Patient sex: M
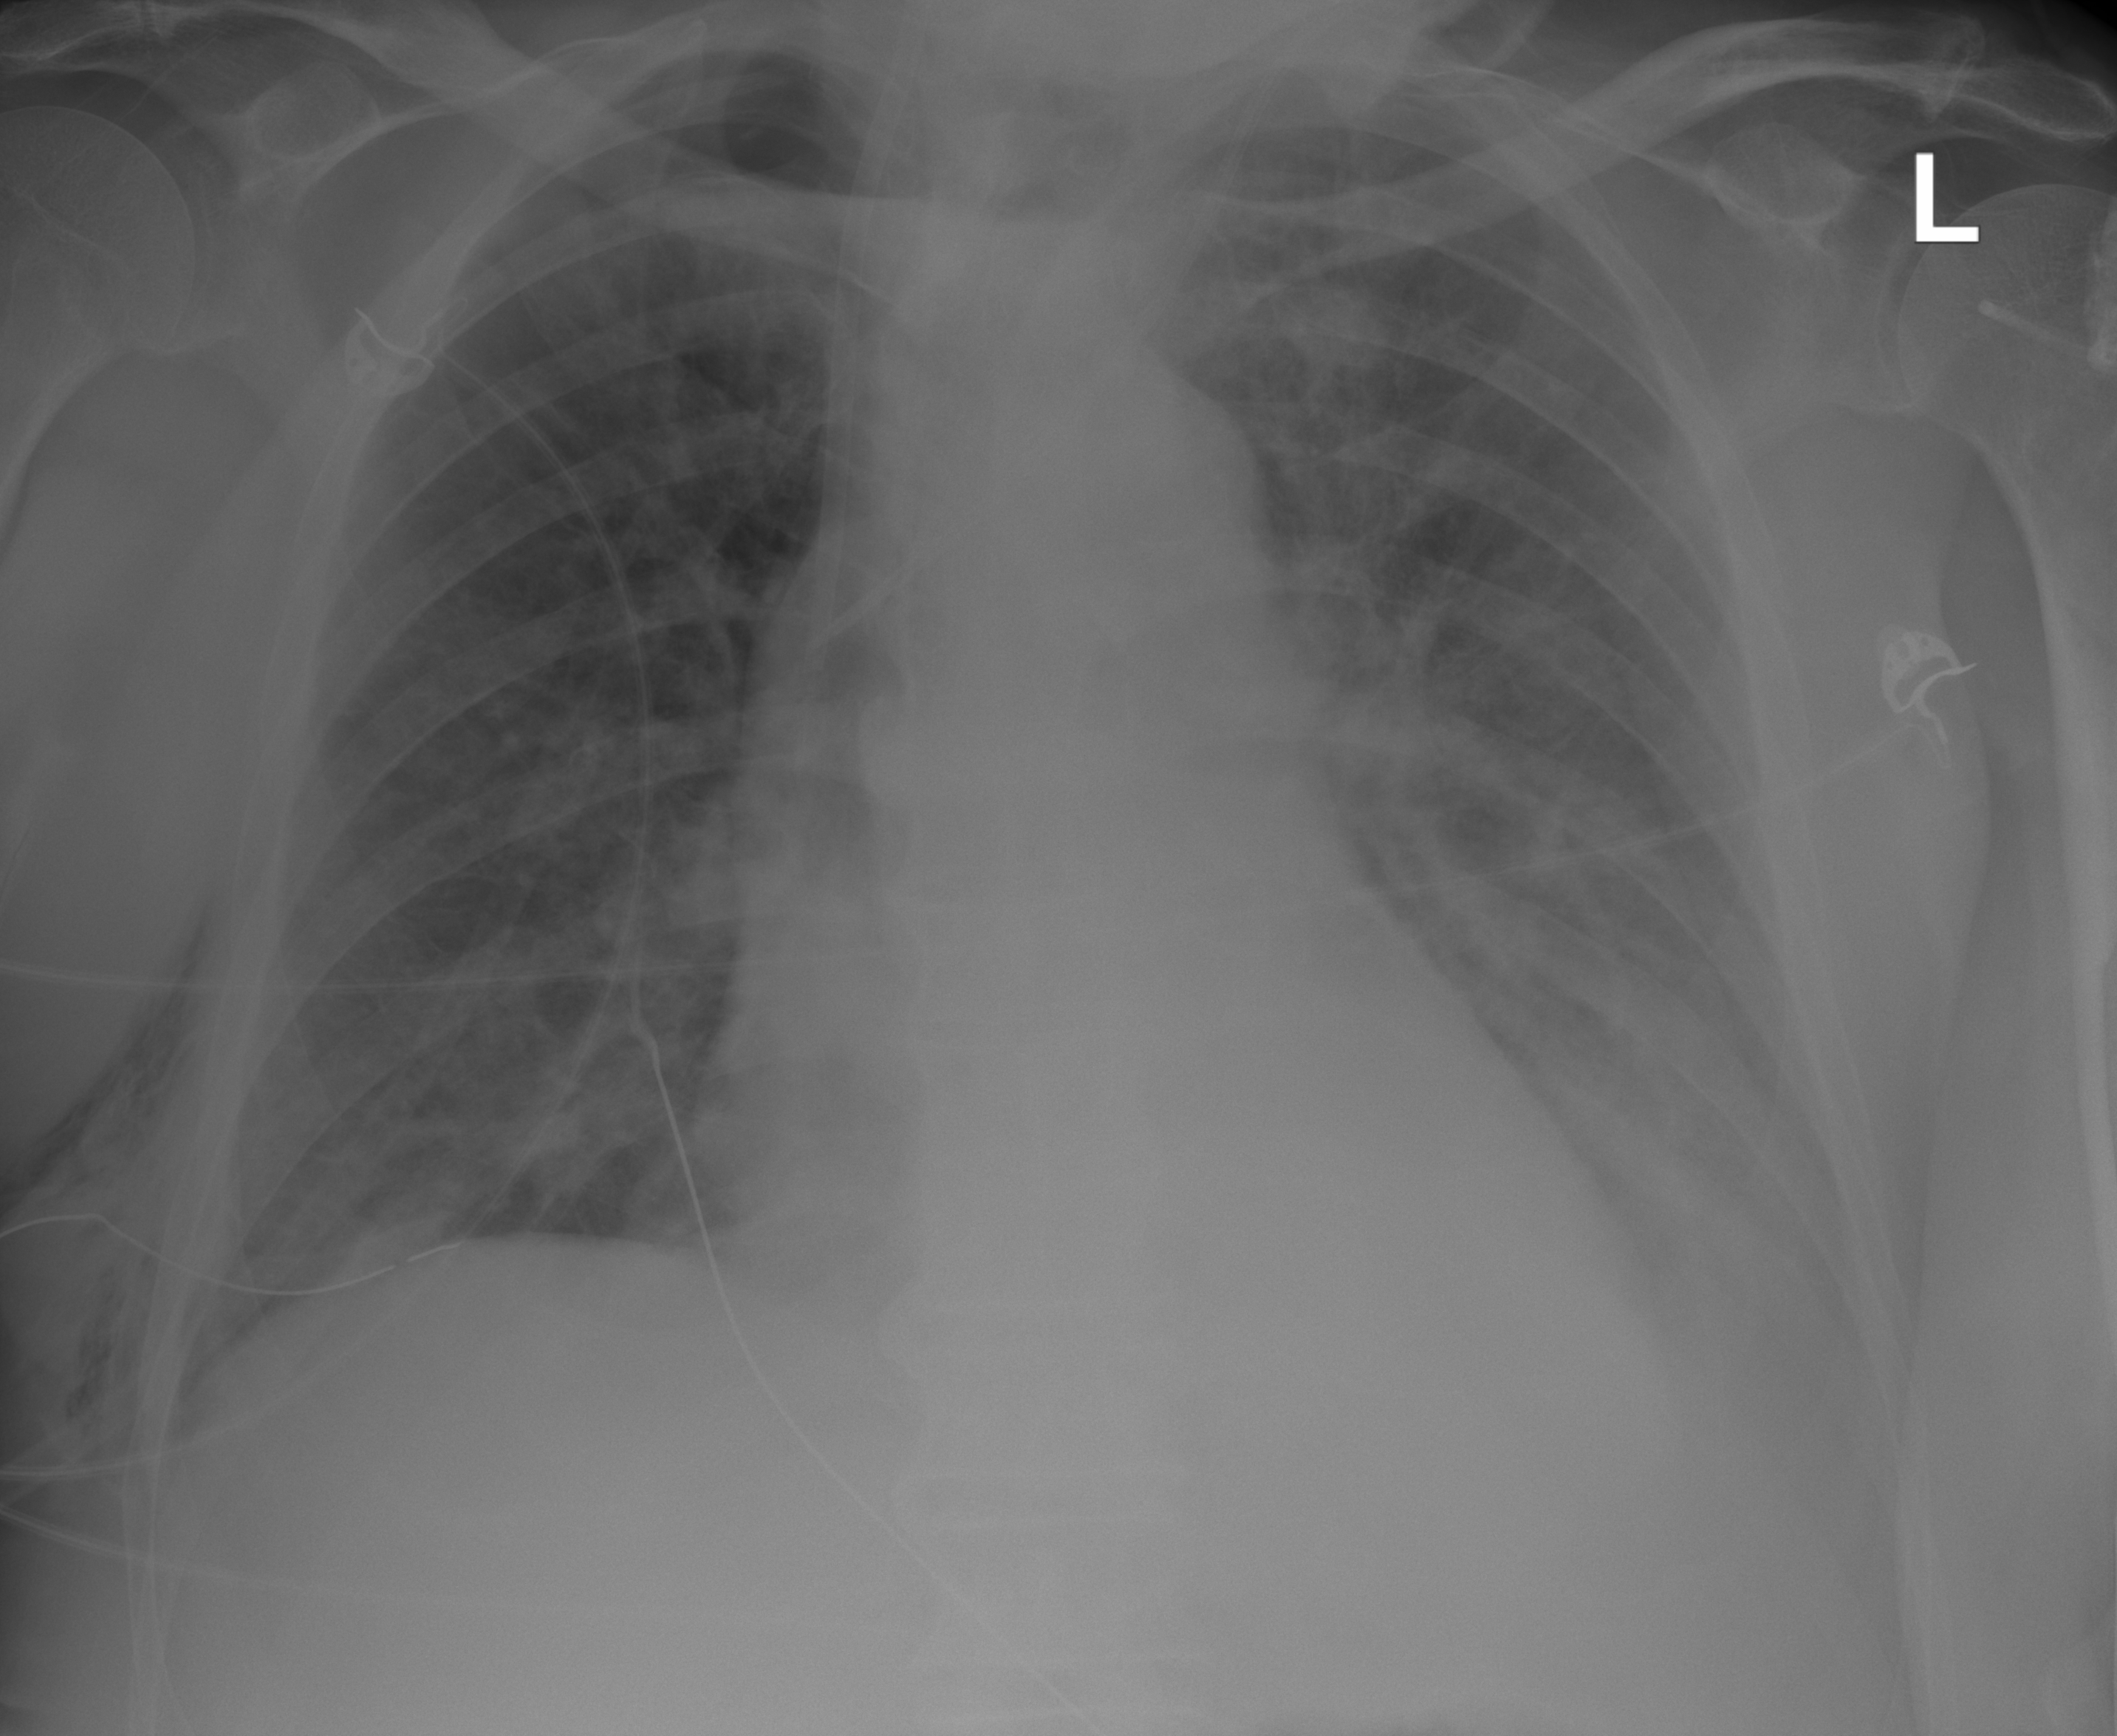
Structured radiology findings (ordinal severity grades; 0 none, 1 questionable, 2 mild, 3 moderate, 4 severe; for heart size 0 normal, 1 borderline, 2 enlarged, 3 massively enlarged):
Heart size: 1
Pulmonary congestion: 2
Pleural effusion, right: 0
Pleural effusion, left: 2
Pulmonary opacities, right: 0
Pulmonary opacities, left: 2
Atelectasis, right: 2
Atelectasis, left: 2